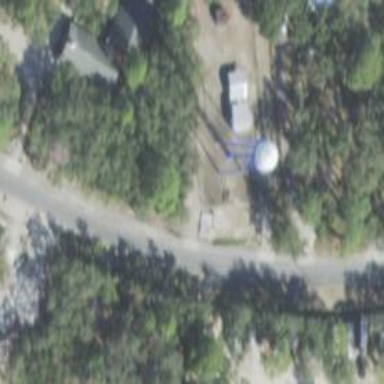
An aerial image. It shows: Water tower that is man-made.